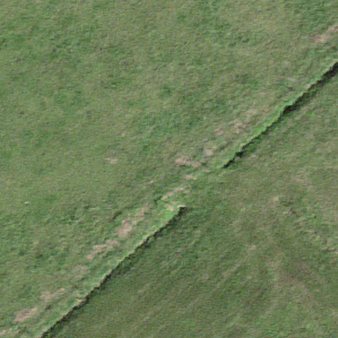
Label: other